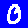
Digit: 0